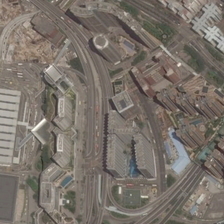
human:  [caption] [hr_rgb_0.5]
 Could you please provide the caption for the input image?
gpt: tall buildings are on both sides of the road .

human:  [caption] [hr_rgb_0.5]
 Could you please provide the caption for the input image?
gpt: tall buildings are on both sides of the road .

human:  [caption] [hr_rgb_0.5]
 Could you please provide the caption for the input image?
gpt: many lawns are planted near the building .

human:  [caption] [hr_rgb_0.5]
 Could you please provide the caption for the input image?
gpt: many lawns are planted near the building .

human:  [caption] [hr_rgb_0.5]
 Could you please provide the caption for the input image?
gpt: tall buildings are on both sides of the road .